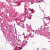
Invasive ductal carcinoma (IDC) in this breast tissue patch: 0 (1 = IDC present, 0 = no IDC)